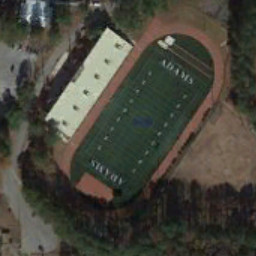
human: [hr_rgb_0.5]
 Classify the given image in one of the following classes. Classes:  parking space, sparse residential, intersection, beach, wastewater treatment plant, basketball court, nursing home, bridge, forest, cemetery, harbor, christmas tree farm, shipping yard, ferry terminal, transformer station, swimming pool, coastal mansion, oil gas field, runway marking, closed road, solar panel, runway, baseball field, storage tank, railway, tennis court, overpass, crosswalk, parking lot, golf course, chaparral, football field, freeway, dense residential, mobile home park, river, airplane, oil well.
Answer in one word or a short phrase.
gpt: football field